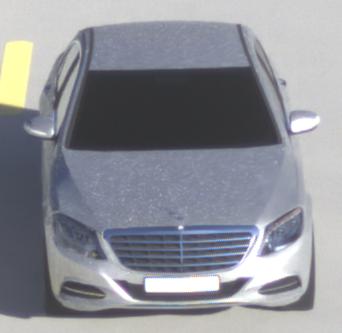
Make: Mercedes-Benz
Model: S 400 HYBRID
Detailed model: S-Class (222) Limousine
Model produced from: 2013/05
Model produced until: 2015/04
Doors: 4
Color: white
Road condition: dry road
Daytime: sunrise or sunset
Contrast: medium contrast